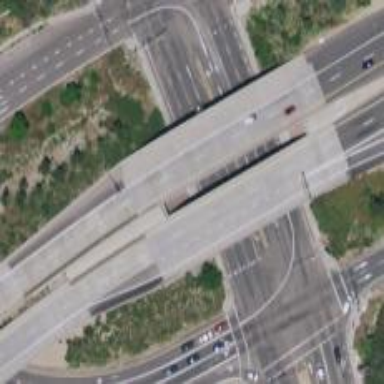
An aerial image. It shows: Bridge over motorway.